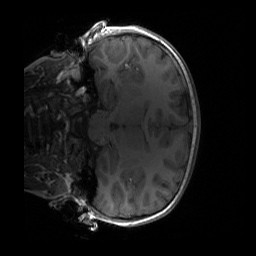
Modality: T1w
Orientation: coronal
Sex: female
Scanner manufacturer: siemens
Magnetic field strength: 3 T
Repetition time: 1.9 s
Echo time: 0.00243 s